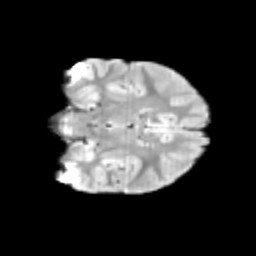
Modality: T2w
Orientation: coronal
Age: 9
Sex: male
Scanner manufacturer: siemens
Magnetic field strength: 3 T
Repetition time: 3.8 s
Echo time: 0.07 s